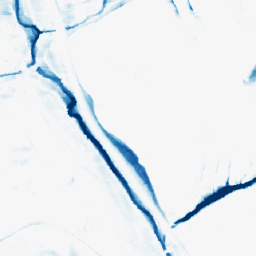
Category: morphological
Decomposition family: morphological_rect
Decomposition parameters: operation: closing
width: 20
height: 10
Upsampling method: area
Upsampling parameters: scale: 2
Upsampling scale: 2